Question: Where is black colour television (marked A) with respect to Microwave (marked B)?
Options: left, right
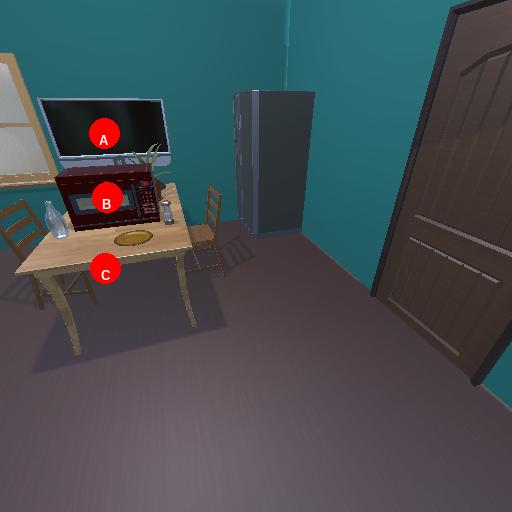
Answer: left